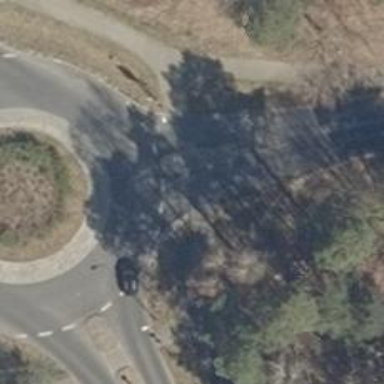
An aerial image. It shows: Road with "give way" sign.